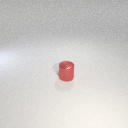
small red metal cylinder